Interaction volume radius: 10 \u00c5
Interaction volume height: 30 \u00c5
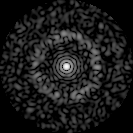
Disorder parameter: 0.8449